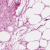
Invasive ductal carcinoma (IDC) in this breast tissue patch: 0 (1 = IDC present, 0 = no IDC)